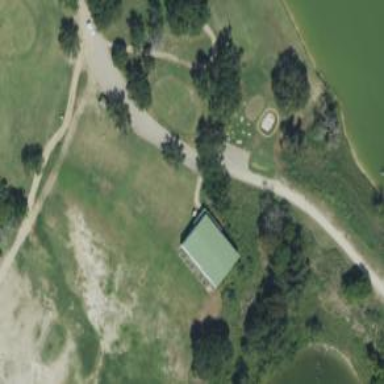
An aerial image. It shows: Golf tee on grassy land.